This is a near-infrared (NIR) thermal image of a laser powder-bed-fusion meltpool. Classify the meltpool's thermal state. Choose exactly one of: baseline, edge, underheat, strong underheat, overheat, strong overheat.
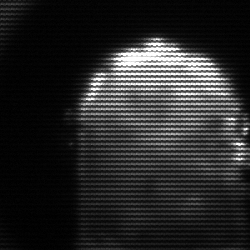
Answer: baseline